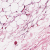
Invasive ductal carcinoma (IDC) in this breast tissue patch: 0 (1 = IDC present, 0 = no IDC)